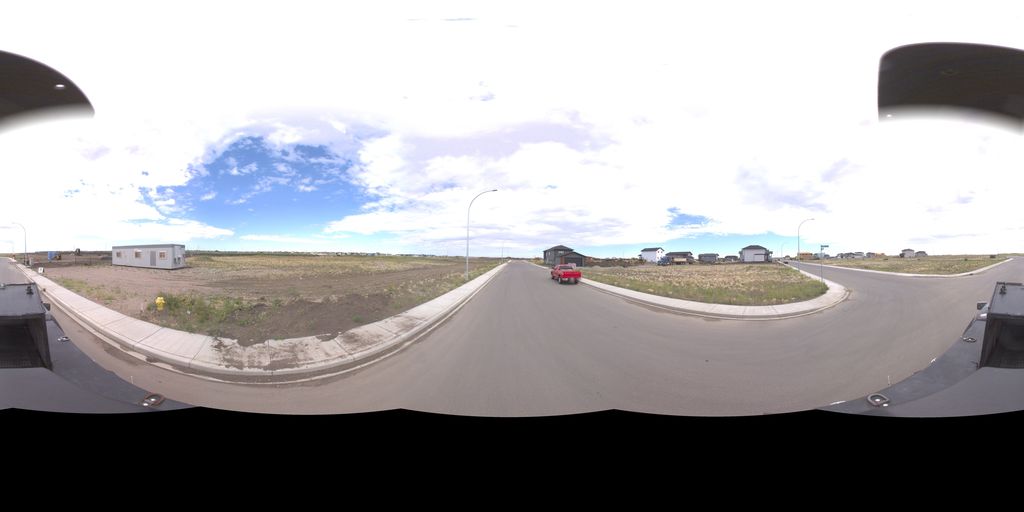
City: saskatoon